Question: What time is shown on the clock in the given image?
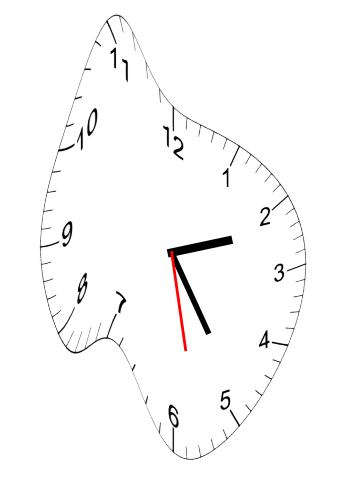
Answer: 02:24:28